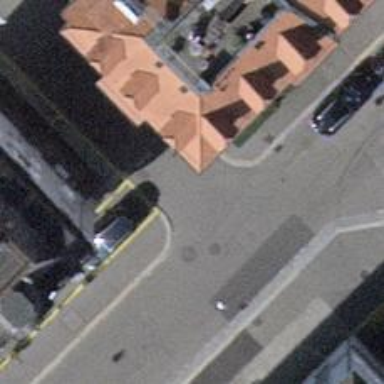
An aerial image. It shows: Unmarked crossing on footway.